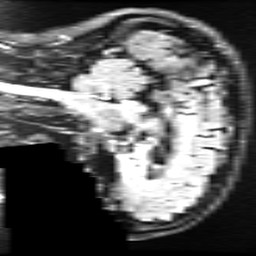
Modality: FLAIR
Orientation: sagittal
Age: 23
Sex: female
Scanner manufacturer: ge
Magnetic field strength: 3 T
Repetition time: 11 s
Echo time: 0.1497 s